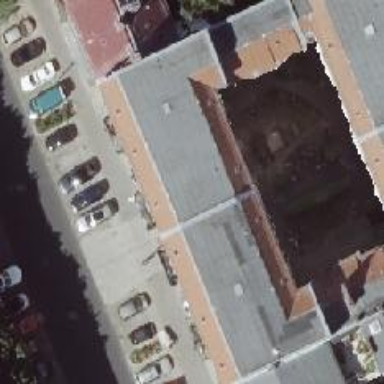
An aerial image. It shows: Residential building with quadruple saltbox roof shape.